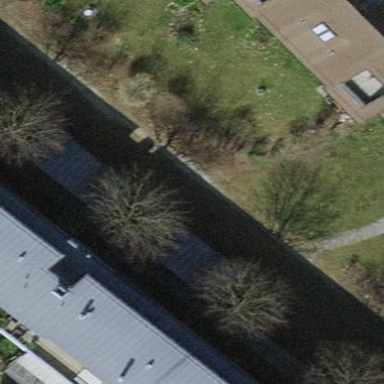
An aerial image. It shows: Shed.